Question: It is possible create a screen of the following way?
![Screen][2]
When I change of page, the same layout is displayed on every page
Regards
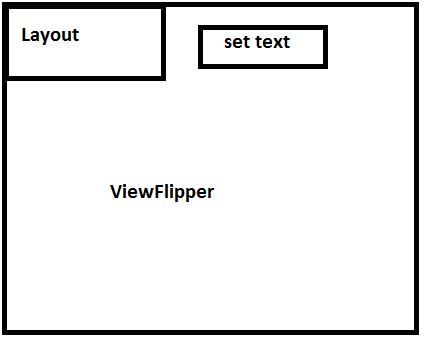
Answer: I solved the problem with the FrameLayout. The FrameLayout to allow overlap Views